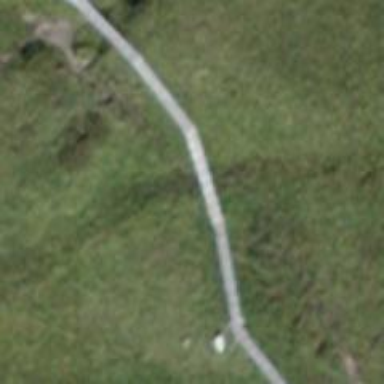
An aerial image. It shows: Boardwalk bridge over path.